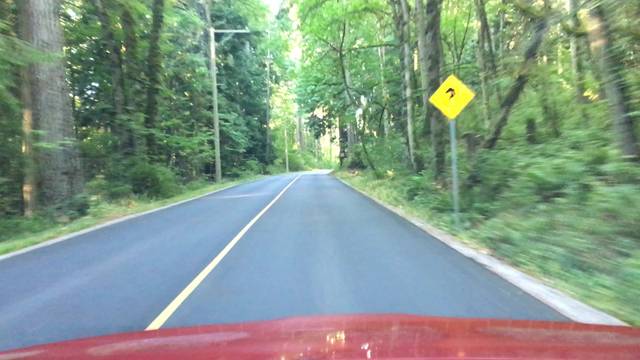
Region: Canada
Coordinates: 48.493, -123.336